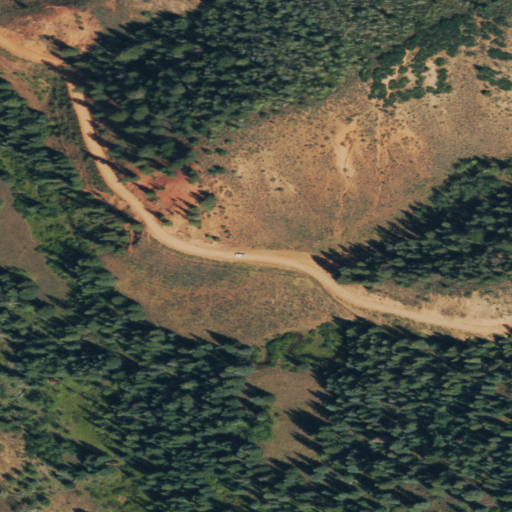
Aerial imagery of valley in Colorado named Bear Gulch containing shrub, evergreen forest, deciduous forest, woody wetlands, and mixed forest